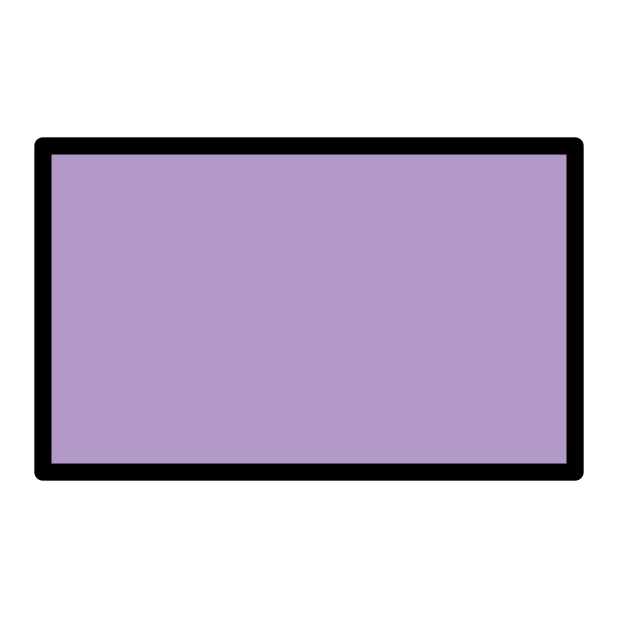
purple flag